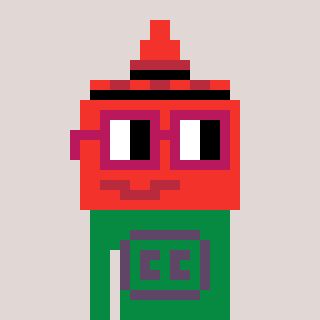
a pixel art character with square dark red glasses, a ketchup-shaped head and a green-colored body on a warm background